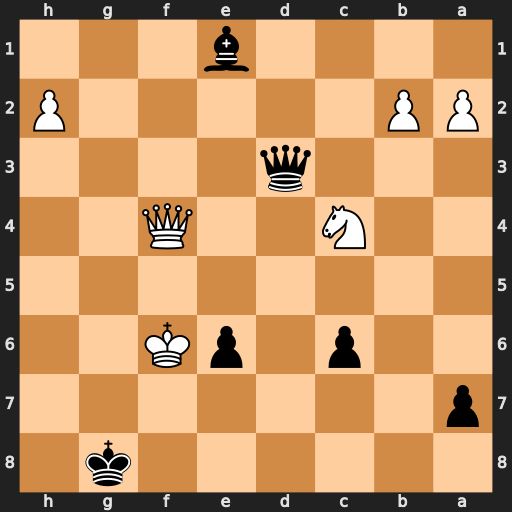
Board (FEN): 6k1/p7/2p1pK2/8/2N2Q2/3q4/PP5P/4b3
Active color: b
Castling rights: -
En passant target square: -
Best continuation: Bh4+ Qxh4 Qd8+ Ke5 Qxh4